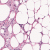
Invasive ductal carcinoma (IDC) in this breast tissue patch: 0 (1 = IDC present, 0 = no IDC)